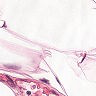
Metastatic tissue present: no